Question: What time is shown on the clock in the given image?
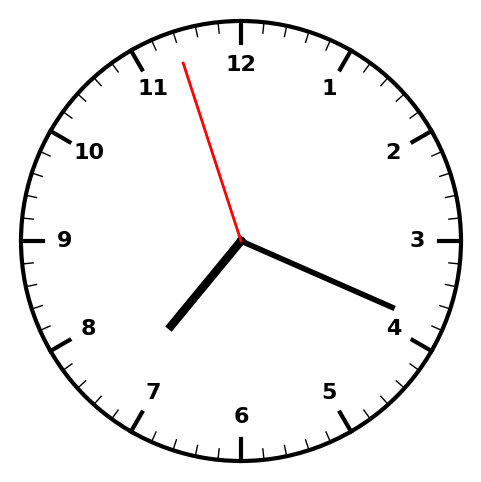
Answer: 07:18:57